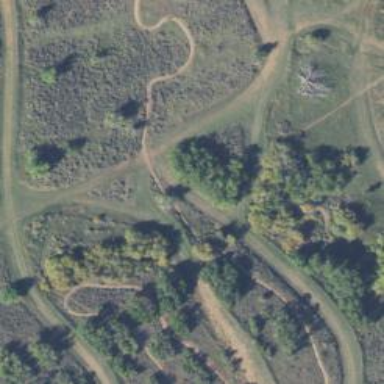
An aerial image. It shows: Advanced Nordic skiing trail that is groomed for classic and skating techniques.